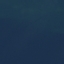
Land use / land cover class: SeaLake